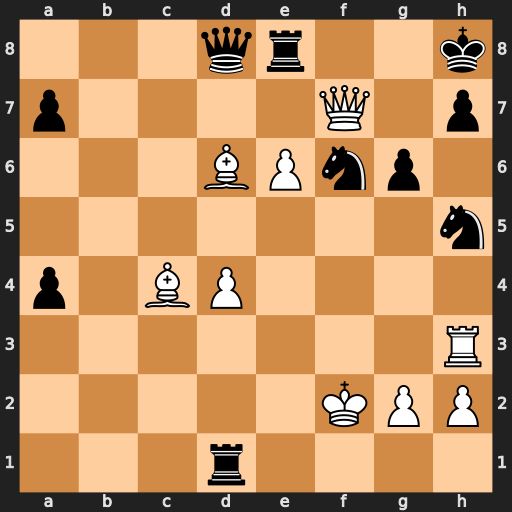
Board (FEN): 3qr2k/p4Q1p/3BPnp1/7n/p1BP4/7R/5KPP/3r4
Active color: w
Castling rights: -
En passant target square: -
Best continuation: Rxh5 Ng4+ Ke2 gxh5 e7 Rd2+ Kxd2